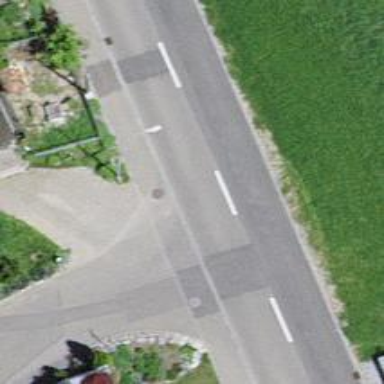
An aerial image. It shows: Tertiary road with asphalt surface and sidewalk on the left.